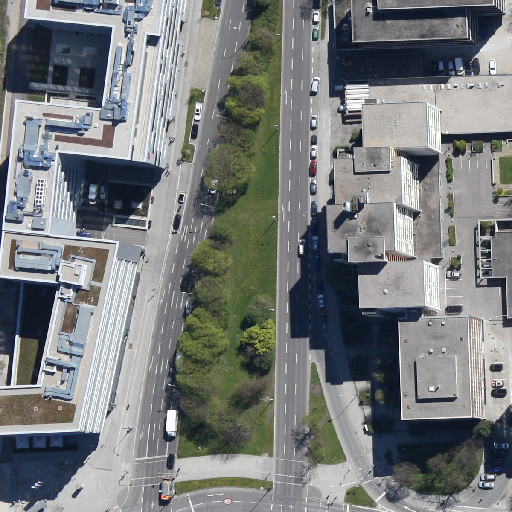
Referring expression: van in the parking area